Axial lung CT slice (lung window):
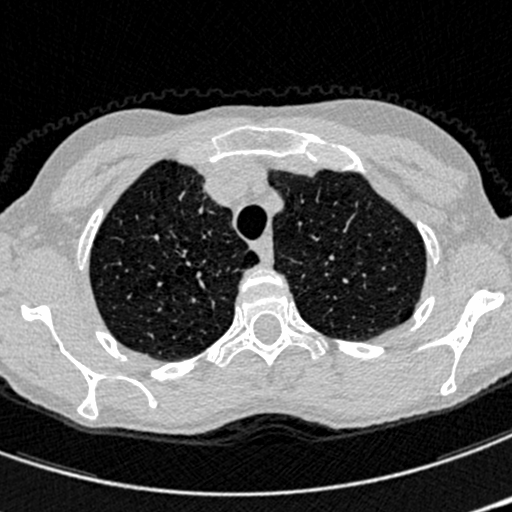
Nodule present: no